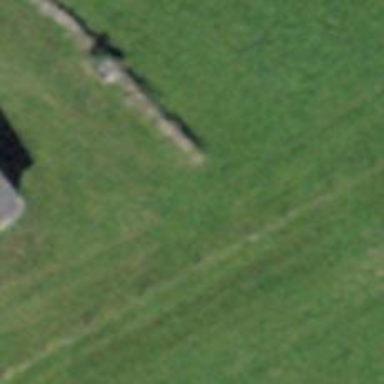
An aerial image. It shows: Dry stone wall barrier.